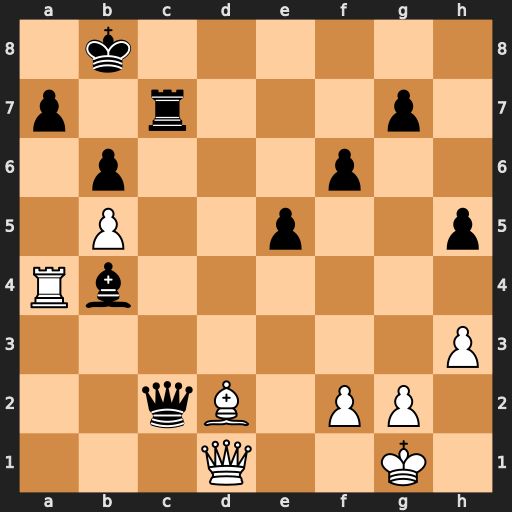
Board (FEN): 1k6/p1r3p1/1p3p2/1P2p2p/Rb6/7P/2qB1PP1/3Q2K1
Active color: w
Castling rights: -
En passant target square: -
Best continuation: Qxc2 Rxc2 Bxb4